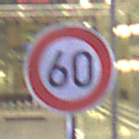
Verkehrszeichen: Geschwindigkeit60
Umgebung: Outdoor, Urban
Tageszeit: Night
Wetter: PartlyCloudy
Licht: Artificial
Jahreszeit: NotSpecified
Kontrast: HighContrast